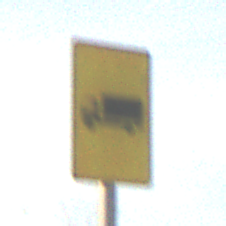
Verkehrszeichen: KFZZulaessigeGesamtmasse3Komma5TOhnePfeilsymbol
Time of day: SunriseSunset
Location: Outdoor (Nature)
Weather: PartlyCloudy
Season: NotSpecified
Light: Natural